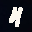
Label: 4